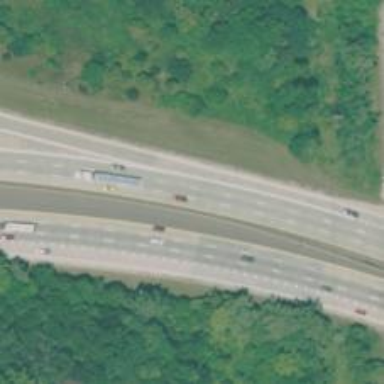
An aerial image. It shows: Motorway junction.